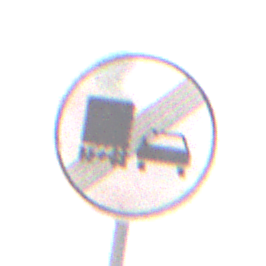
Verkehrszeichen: EndeUeberholverbotKraftfahrzeuge
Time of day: Midday
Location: Outdoor (Nature)
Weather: Clear
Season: NotSpecified
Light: Natural